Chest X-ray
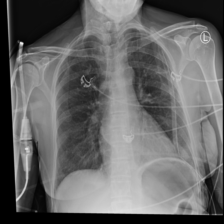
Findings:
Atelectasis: negative
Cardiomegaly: negative
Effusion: negative
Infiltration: negative
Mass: negative
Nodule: negative
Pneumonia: negative
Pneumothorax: negative
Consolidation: negative
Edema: negative
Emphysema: negative
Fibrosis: negative
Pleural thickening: negative
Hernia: negative